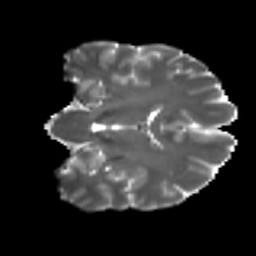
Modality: T2w
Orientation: coronal
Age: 43
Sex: male
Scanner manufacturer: ge
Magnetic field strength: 3 T
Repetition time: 7.8 s
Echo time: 0.0611 s